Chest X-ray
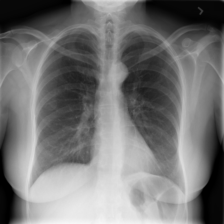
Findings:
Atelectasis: negative
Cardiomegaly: negative
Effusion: negative
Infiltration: negative
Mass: negative
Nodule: negative
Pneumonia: negative
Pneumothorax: negative
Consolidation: negative
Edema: negative
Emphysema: negative
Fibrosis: negative
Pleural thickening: negative
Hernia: negative